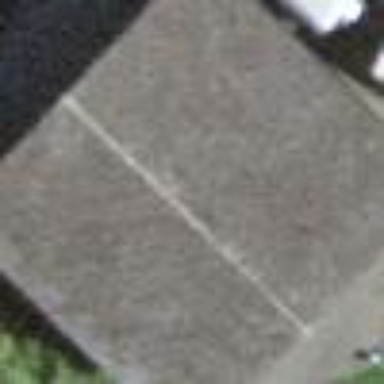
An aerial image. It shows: Shed building.